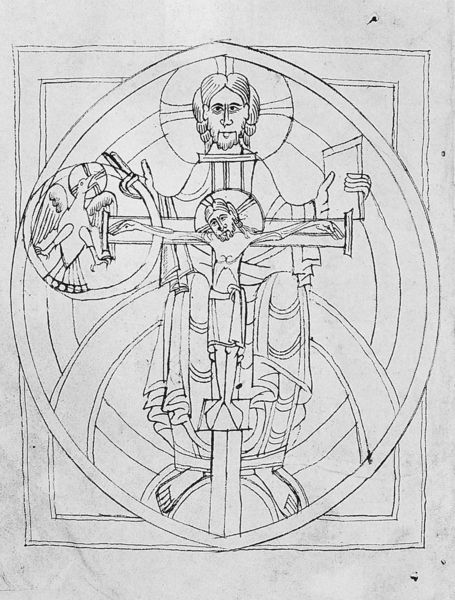
Titel: Evangeliar
Institution: Perpignan, Bibliothèque Municipale
Schlagwörter: flügel, gemälde, gott, hand, lendenschurz, vogel, weiß, fenster, finger, schwarz, skizze, symbol, zeichnung, tier, malerei, ornament, bart, rahmen, taube, bild, hände, kirche, auge, gewand, kreis, füße, bogen, grafik, graphik, linien, symmetrie, ring, buch, glaube, kreuz, symmetrisch, druck, schwarzweiss, entwurf, ecken, geometrisch, heiligenschein, christus, jesus, kreuzigung, mittelalter, gekreuzigt, quadrat, mittelalterlich, drache, mandorla, segensgestus, heiliger geist, gottvater, gnadenstuhl